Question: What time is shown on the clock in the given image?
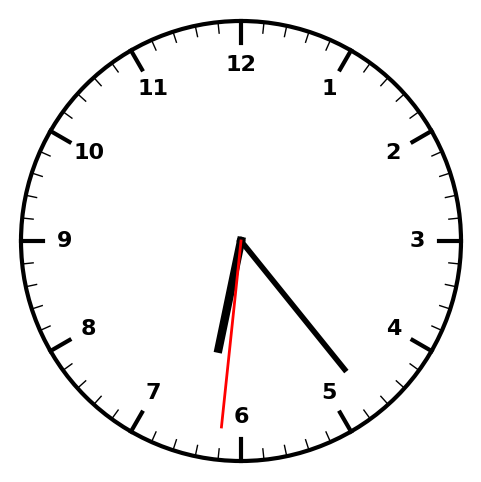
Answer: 06:23:31